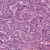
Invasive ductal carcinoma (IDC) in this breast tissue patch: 1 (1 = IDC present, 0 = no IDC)